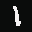
Label: 1